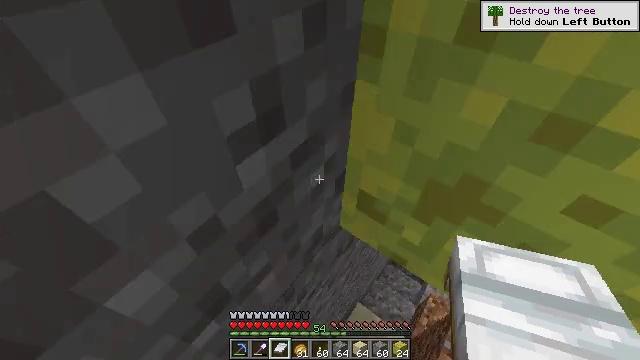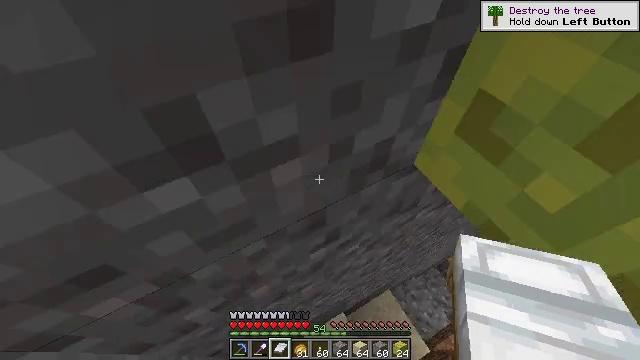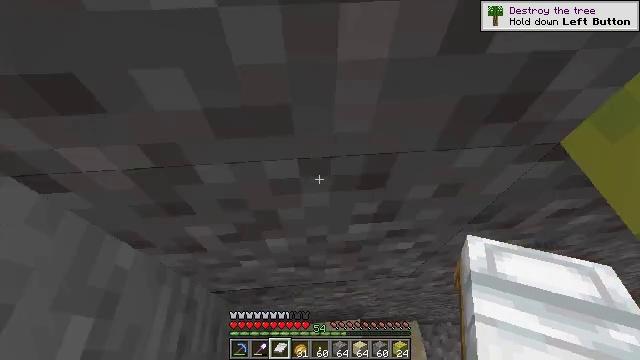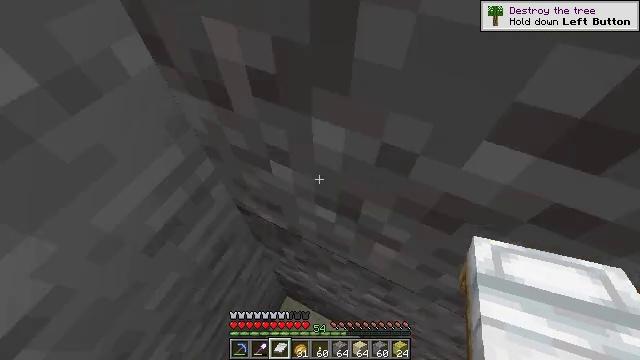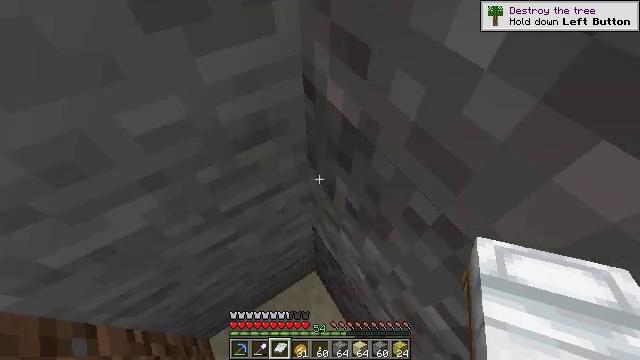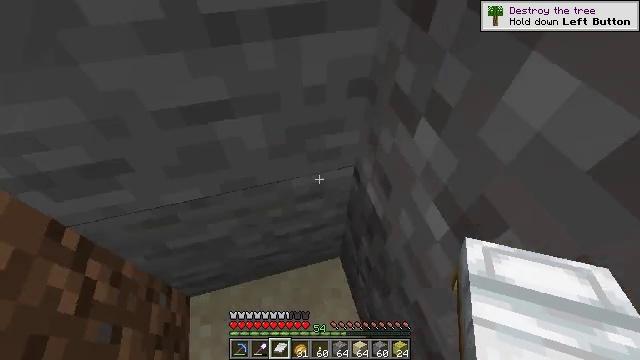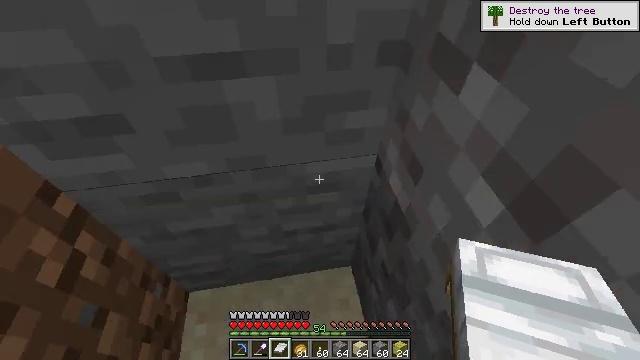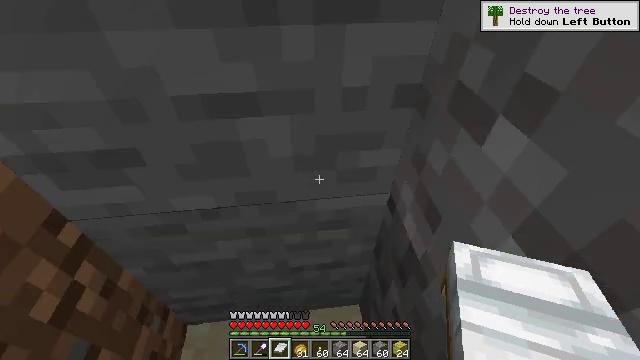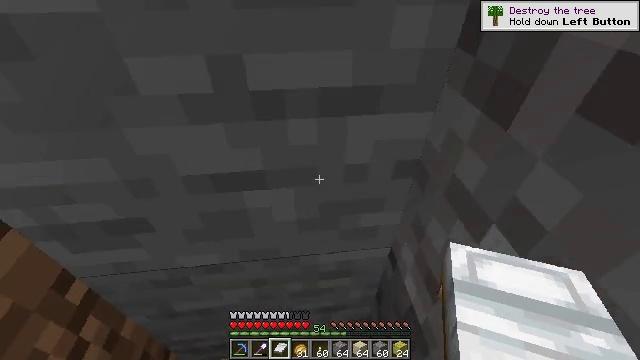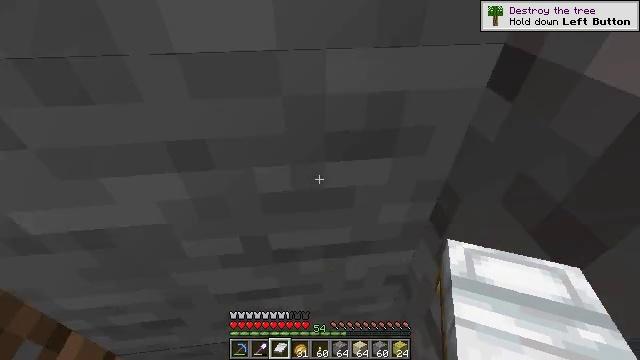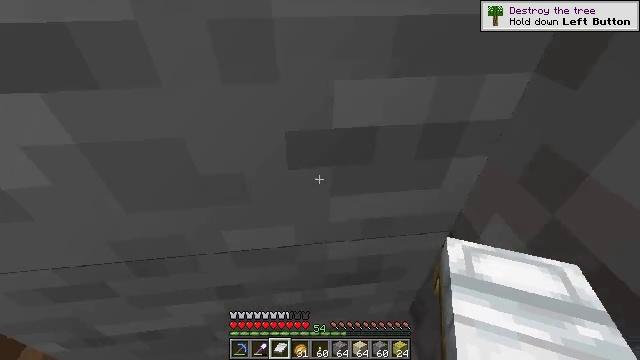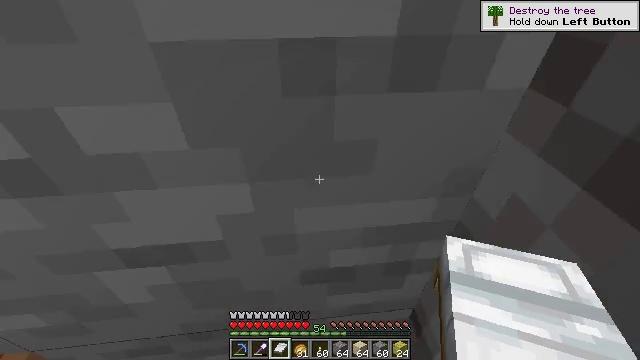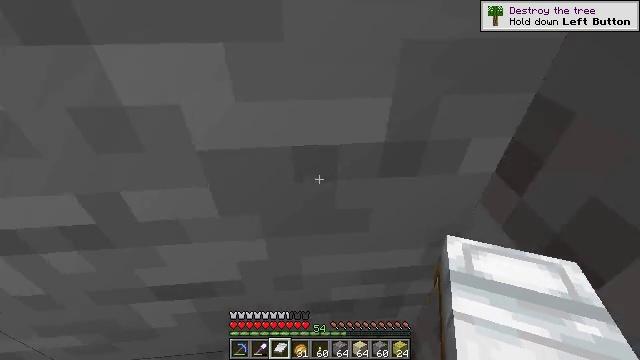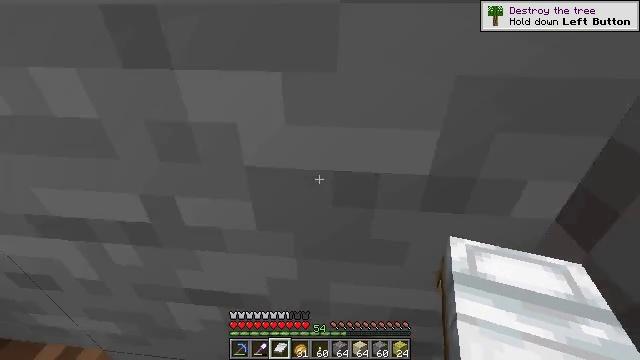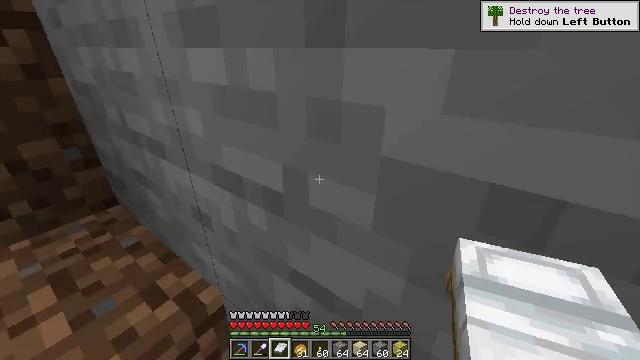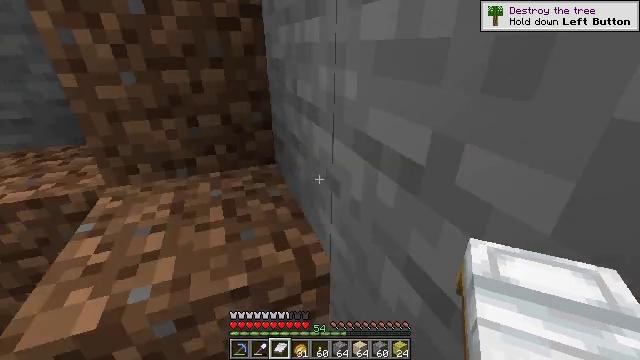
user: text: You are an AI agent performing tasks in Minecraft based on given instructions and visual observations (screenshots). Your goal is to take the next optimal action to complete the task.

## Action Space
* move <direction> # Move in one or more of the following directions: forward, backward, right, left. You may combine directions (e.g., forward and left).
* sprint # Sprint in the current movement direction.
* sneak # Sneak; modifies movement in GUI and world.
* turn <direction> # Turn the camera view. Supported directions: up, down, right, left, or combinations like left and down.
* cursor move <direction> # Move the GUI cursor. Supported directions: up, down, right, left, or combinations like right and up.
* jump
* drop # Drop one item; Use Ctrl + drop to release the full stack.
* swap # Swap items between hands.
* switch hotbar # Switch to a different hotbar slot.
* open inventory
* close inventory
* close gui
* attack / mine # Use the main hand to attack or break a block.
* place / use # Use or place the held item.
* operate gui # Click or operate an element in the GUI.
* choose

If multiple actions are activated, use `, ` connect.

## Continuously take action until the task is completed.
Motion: motion action
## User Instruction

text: mine block sponge
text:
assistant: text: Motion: turn left and down
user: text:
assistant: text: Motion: turn left
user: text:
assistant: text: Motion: turn left
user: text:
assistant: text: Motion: turn left
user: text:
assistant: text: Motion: turn left and up
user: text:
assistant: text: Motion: turn left and up
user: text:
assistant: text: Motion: move forward, turn left and up
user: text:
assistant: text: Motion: move forward, turn up, jump
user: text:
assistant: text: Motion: move forward, jump
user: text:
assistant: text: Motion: move forward, jump
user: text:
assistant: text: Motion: move forward, turn up, jump
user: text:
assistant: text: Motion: move forward, turn left and up, jump
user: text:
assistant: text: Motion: move forward, turn left and up, jump
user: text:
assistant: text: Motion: move forward, turn left and up, jump
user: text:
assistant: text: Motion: move forward, turn left
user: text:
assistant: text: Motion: turn left and down
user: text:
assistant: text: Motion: turn left
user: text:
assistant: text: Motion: turn left and up
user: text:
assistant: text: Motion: no_op
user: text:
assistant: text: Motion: turn down
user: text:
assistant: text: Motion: no_op
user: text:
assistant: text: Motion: turn right and down
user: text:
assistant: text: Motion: turn right
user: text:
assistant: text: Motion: turn left
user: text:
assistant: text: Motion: move forward, turn left
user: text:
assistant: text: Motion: move forward, turn left
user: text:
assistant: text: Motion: move forward, turn left
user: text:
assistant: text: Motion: move forward, turn right
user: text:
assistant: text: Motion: move forward, turn right, jump
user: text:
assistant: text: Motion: move forward, turn right, jump